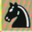
Piece: bN